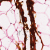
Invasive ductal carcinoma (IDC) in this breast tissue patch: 0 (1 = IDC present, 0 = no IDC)